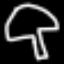
Label: mushroom